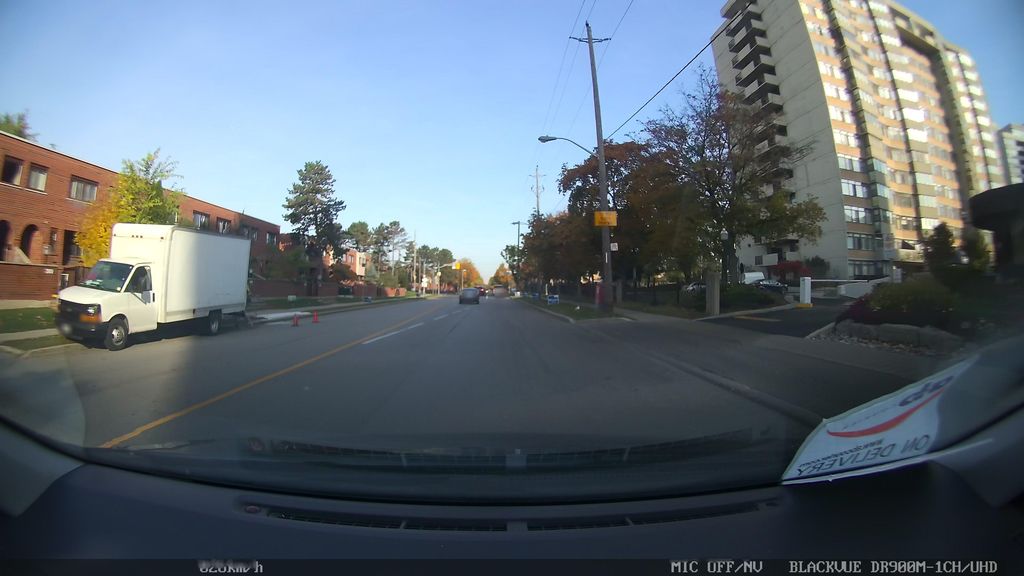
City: toronto